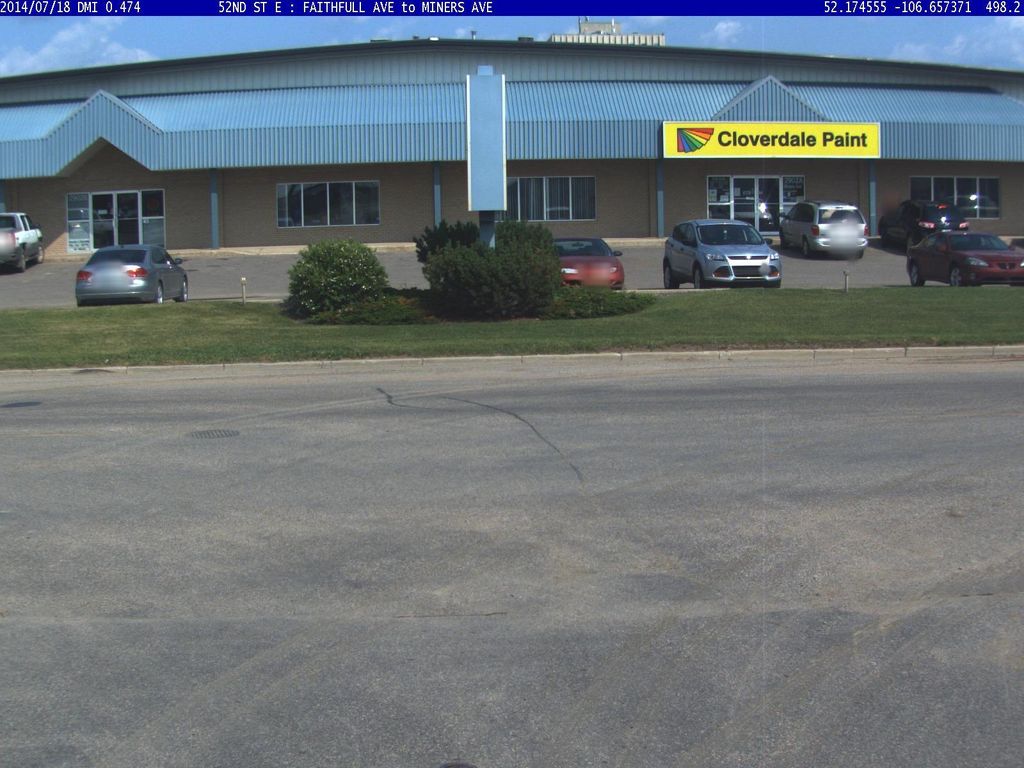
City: saskatoon